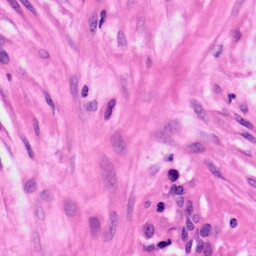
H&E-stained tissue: Ovarian